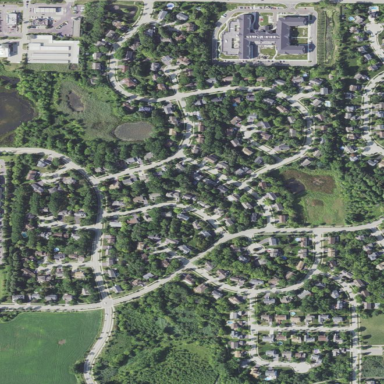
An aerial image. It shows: Residential area.